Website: home-depot
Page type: billing-address
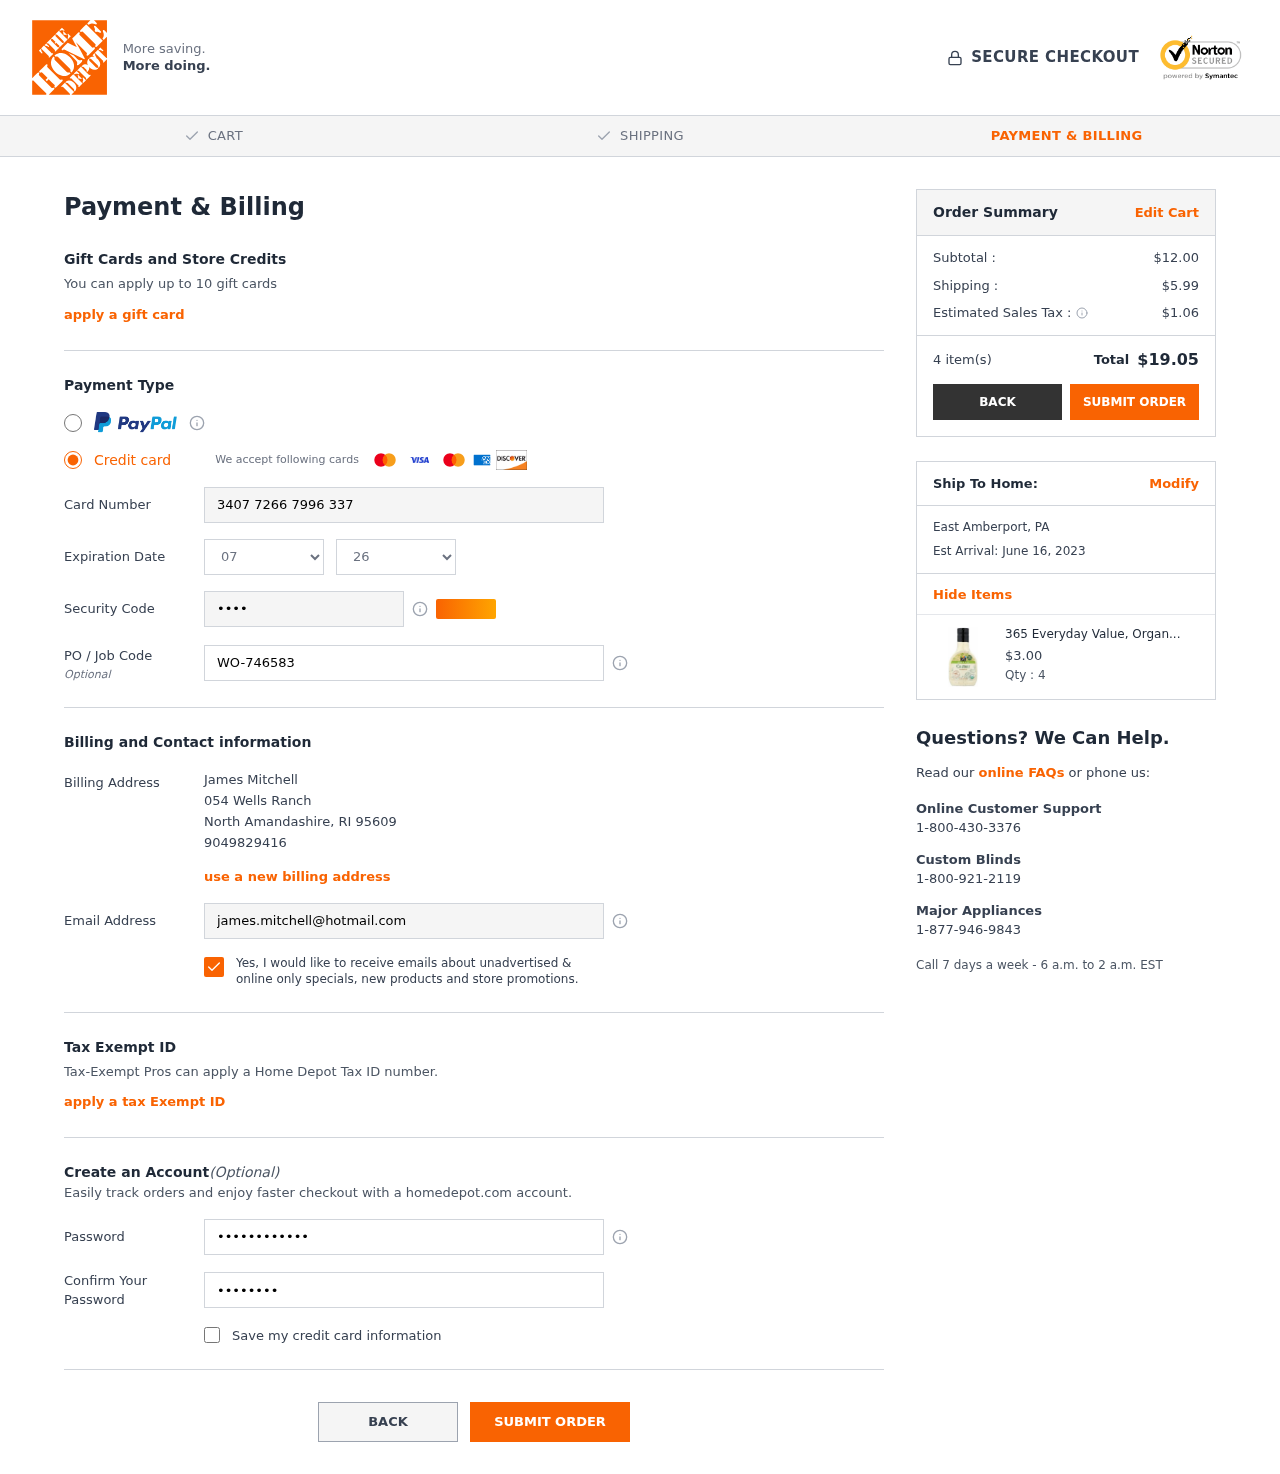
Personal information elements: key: PII_CARD_CVV
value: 9772
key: PII_CARD_EXPIRY_MONTH
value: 07
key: PII_CARD_EXPIRY_YEAR
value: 26
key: PII_CARD_NUMBER
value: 3407 7266 7996 337
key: PII_CITY
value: North Amandashire
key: PII_CITY2
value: East Amberport
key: PII_EMAIL
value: james.mitchell@hotmail.com
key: PII_FULLNAME
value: James Mitchell
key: PII_JOB_CODE
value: WO-746583
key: PII_PHONE
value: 9049829416
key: PII_POSTCODE
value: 95609
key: PII_STATE_ABBR
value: RI
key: PII_STATE_ABBR2
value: PA
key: PII_STREET
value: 054 Wells Ranch
Product elements: key: PRODUCT1_NAME
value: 365 Everyday Value, Organic Caesar Dressing, 16 fl oz
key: PRODUCT1_PRICE
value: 3
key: PRODUCT1_QUANTITY
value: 4
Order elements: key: ORDER_SUBTOTAL
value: $12.00
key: ORDER_SHIPPING_COST
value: $5.99
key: ORDER_TAX
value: $1.06
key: ORDER_NUM_ITEMS
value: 4 item(s)
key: ORDER_TOTAL
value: $19.05
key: ORDER_DELIVERY_DATE
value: Est Arrival: June 16, 2023